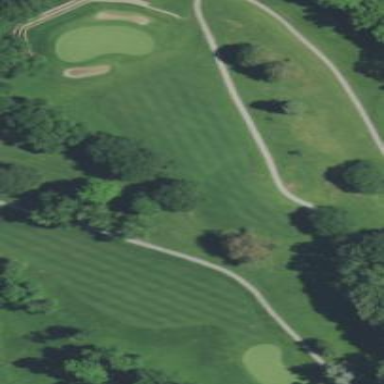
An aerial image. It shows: Grassy area designated as golf fairway.